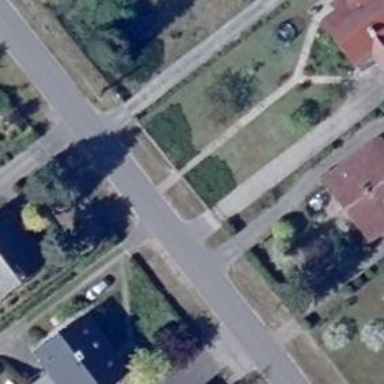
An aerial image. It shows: Living street.